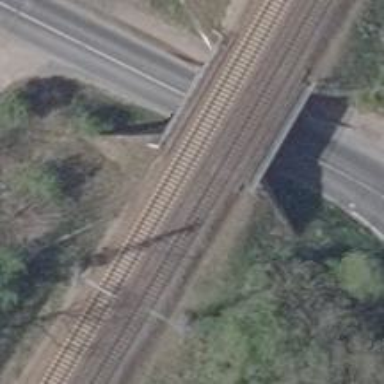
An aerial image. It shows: Railway with electrified contact lines.